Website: crate-barrel
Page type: billing-address
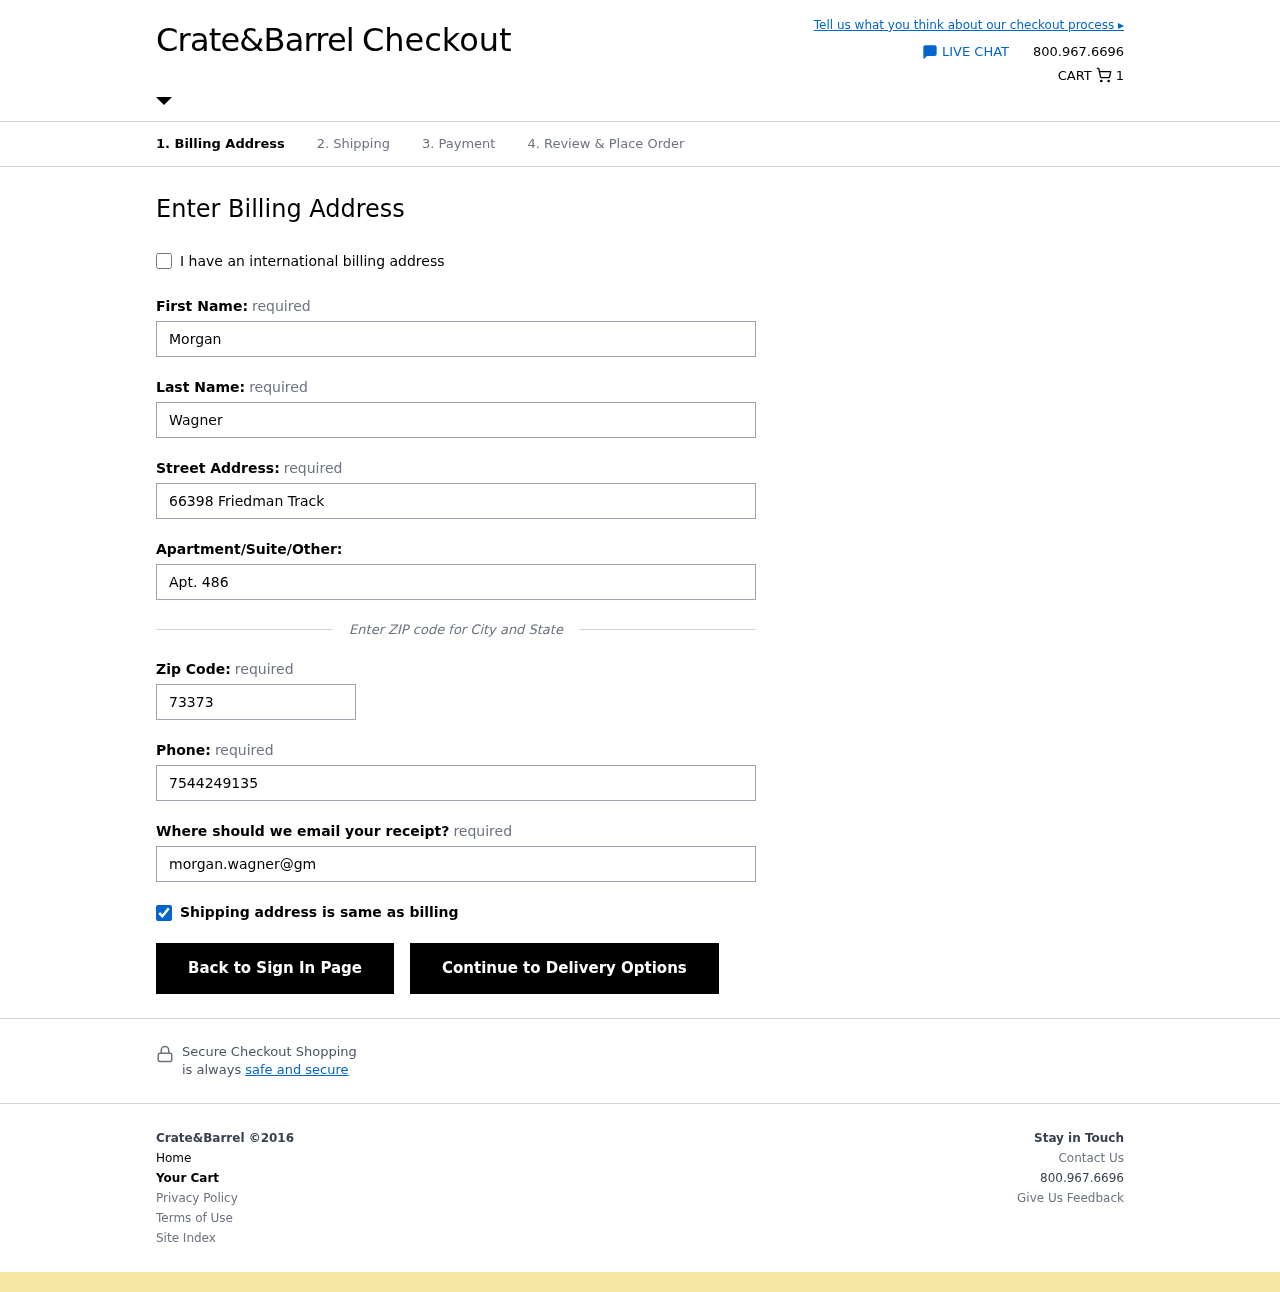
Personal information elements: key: PII_EMAIL
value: morgan.wagner@gmail.com
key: PII_FIRSTNAME
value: Morgan
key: PII_LASTNAME
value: Wagner
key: PII_PHONE
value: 7544249135
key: PII_POSTCODE
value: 73373
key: PII_STREET
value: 66398 Friedman Track
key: PII_STREET2
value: Apt. 486
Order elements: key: ORDER_NUM_ITEMS
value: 1